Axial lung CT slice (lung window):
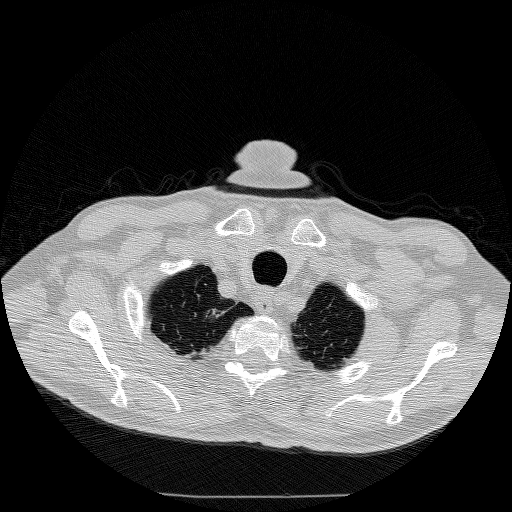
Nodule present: no